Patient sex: F
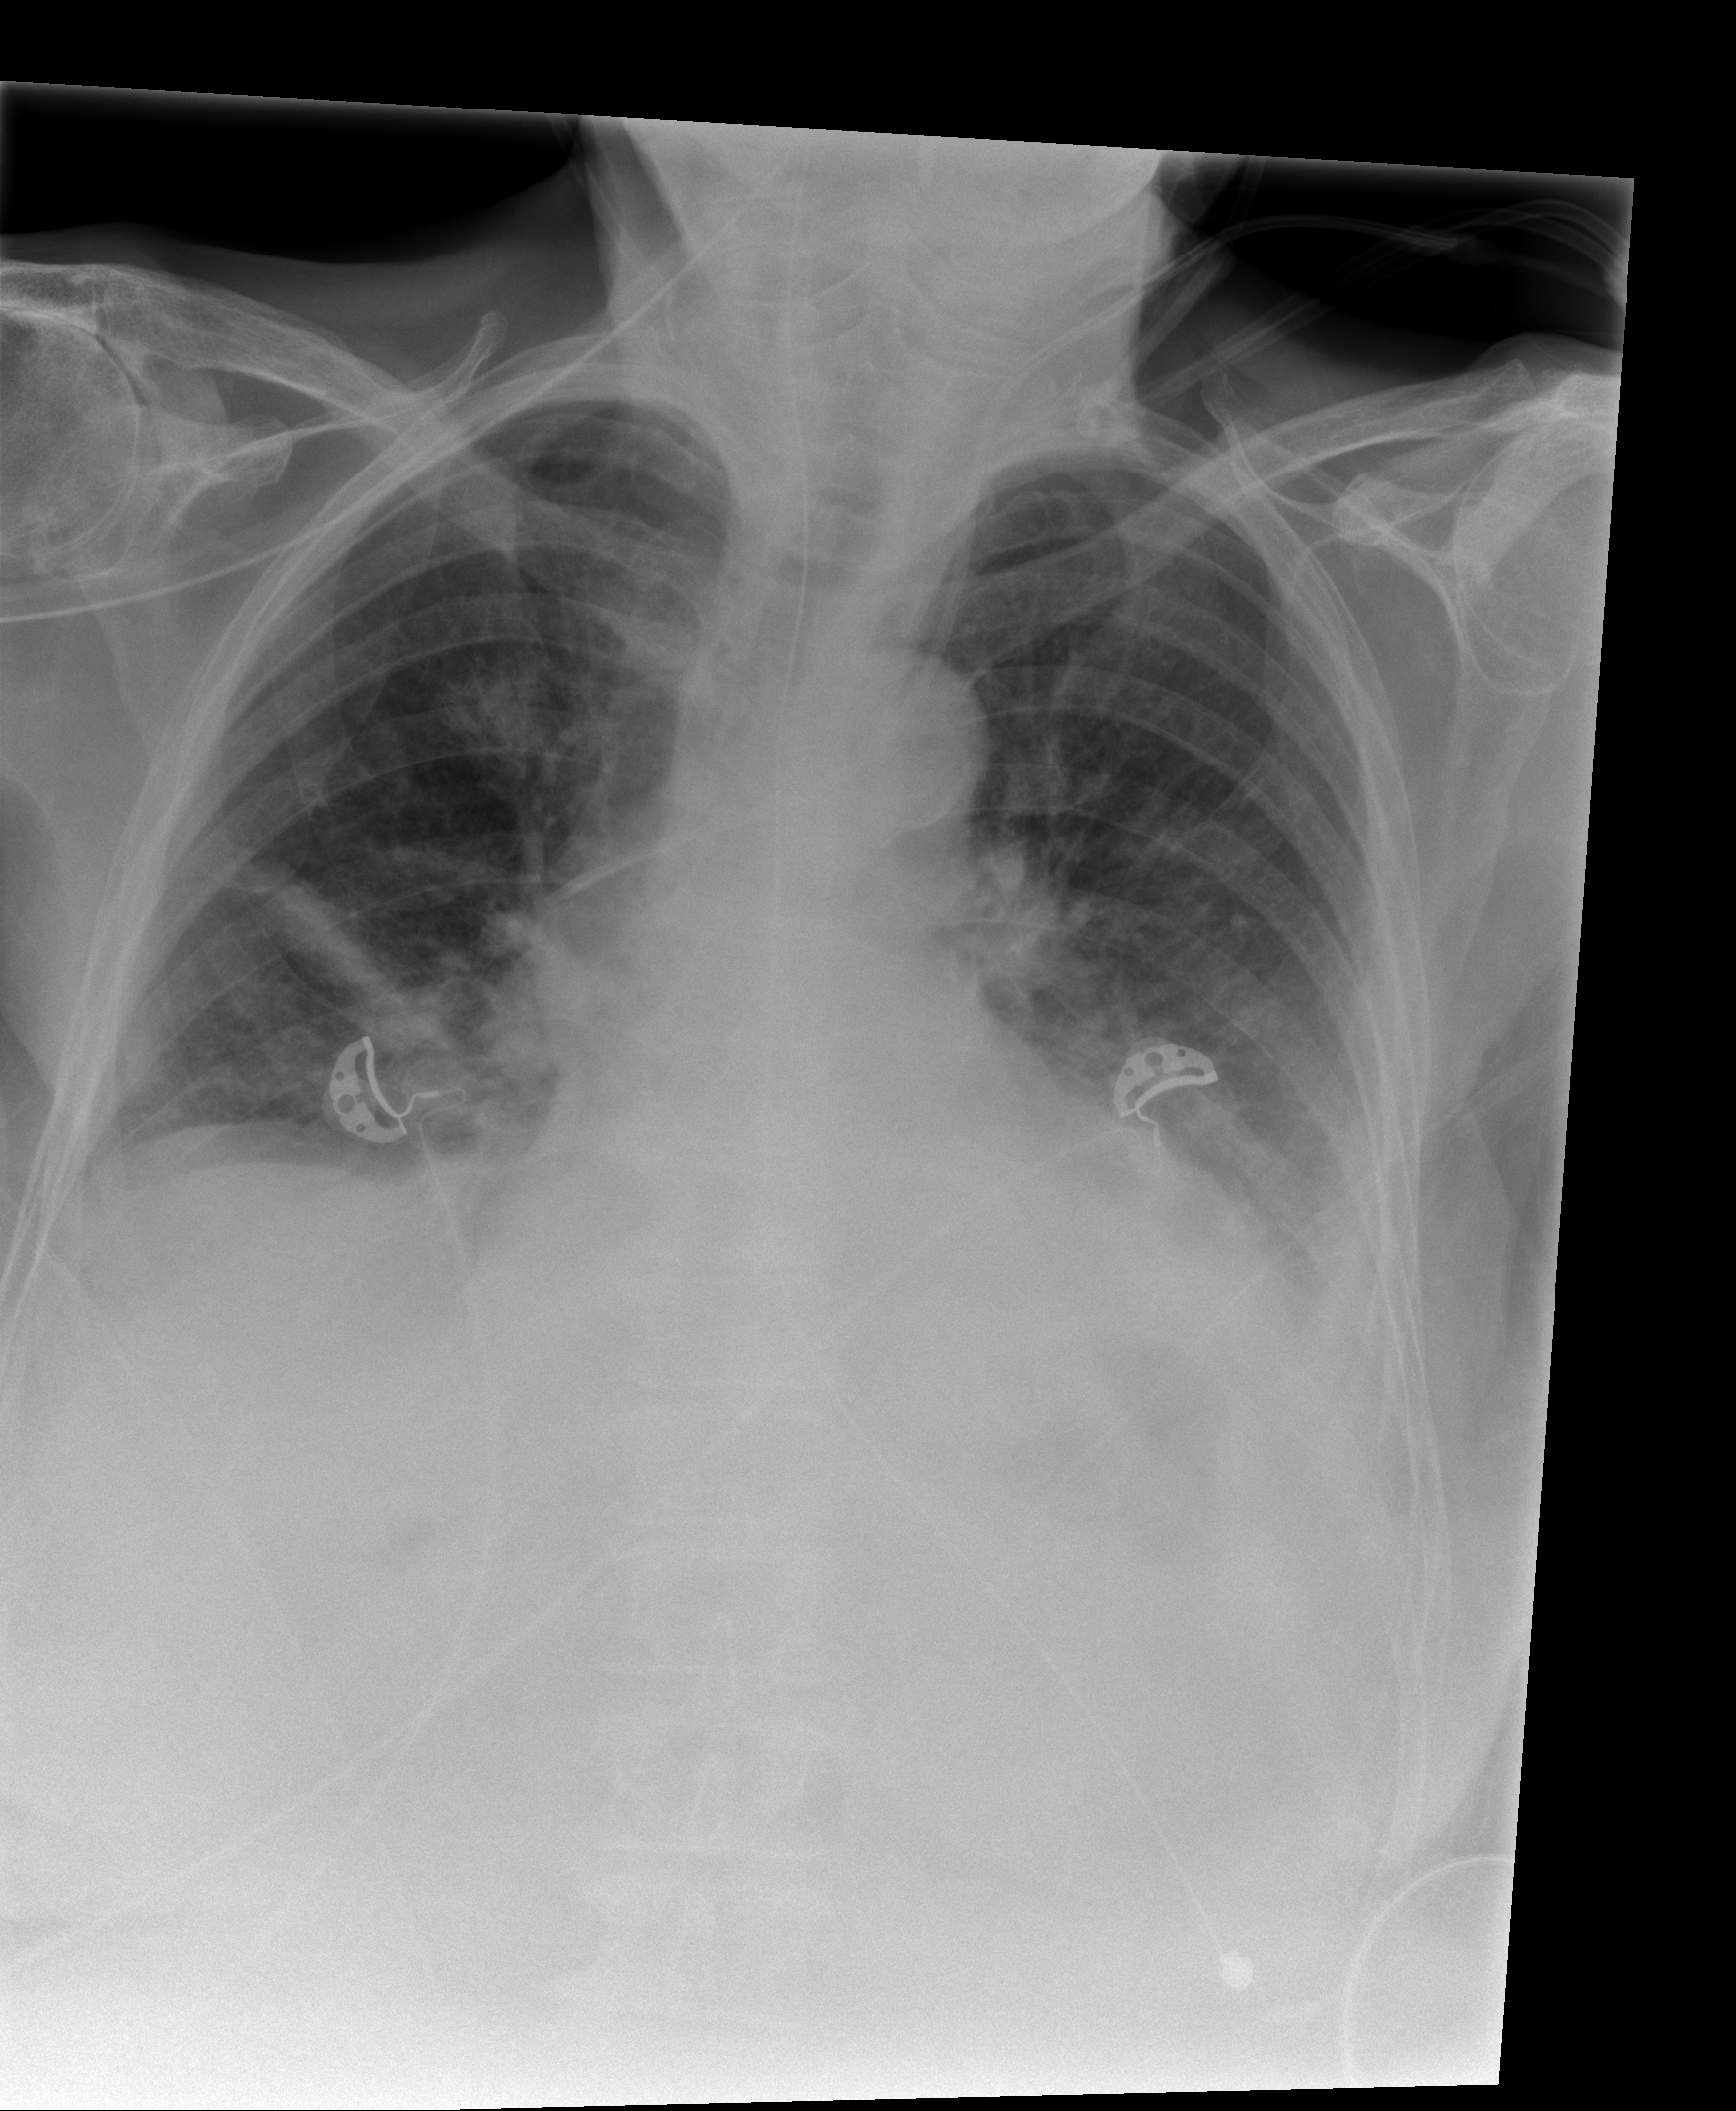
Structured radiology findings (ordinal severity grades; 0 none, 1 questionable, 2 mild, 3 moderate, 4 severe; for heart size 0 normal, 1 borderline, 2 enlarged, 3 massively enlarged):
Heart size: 2
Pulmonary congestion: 0
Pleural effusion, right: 1
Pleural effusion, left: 2
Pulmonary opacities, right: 2
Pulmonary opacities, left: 0
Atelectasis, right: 2
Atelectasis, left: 2